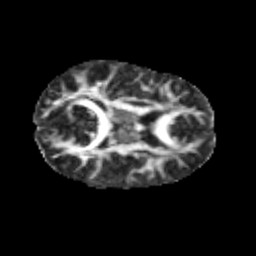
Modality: FA
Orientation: axial
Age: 9
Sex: female
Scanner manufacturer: siemens
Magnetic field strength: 3 T
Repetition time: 3.8 s
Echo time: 0.07 s